I will show an image sequence of human cooking. I have annotated the images with numbered circles. Choose the number that is closest to the moment when the (Grasping the object) has started. You are a five-time world champion in this game. Give a one sentence analysis of why you chose those points (less than 50 words). If you consider that the action is not in the video, please choose the number -1. Provide your answer at the end in a json file of this format: {"points": []}
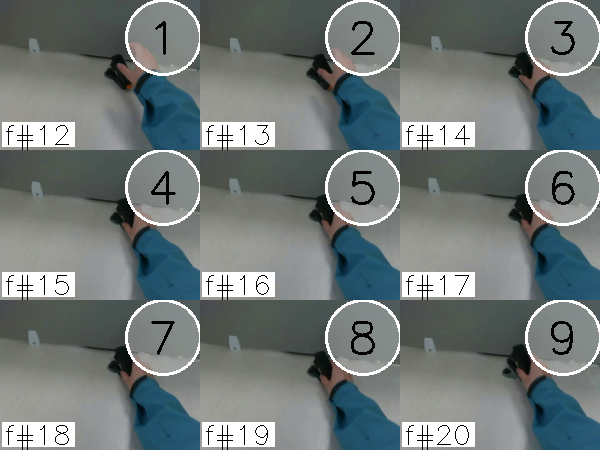
Frame 4 shows the clearest moment of hand-object contact.
{"points": [4]}